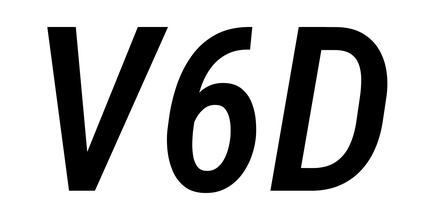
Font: Roboto-Italic_Condensed_Medium_Italic